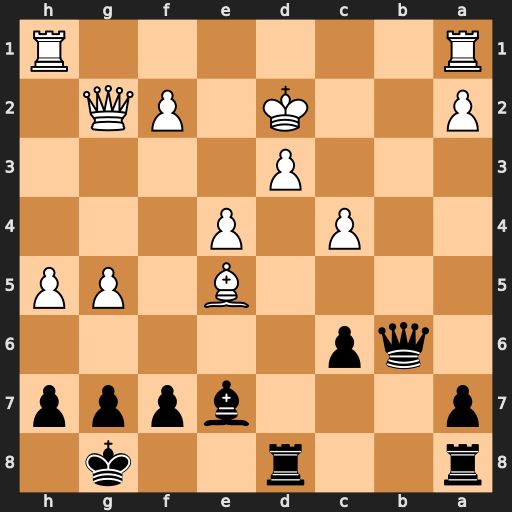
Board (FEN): r2r2k1/p3bppp/1qp5/4B1PP/2P1P3/3P4/P2K1PQ1/R6R
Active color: b
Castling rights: -
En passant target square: -
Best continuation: Qa5+ Ke2 Qxe5